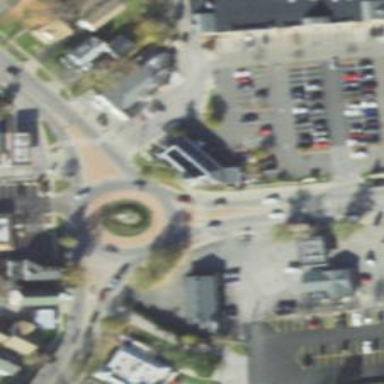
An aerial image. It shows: Roundabout on primary highway.